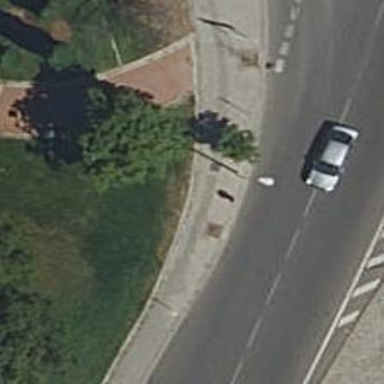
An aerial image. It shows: Footway made of paving stones.